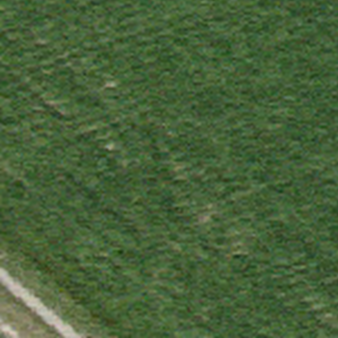
Label: other